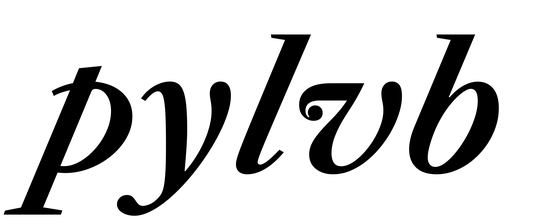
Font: LibreCaslonText-Italic_SemiBold_Italic